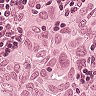
Metastatic tissue present: yes